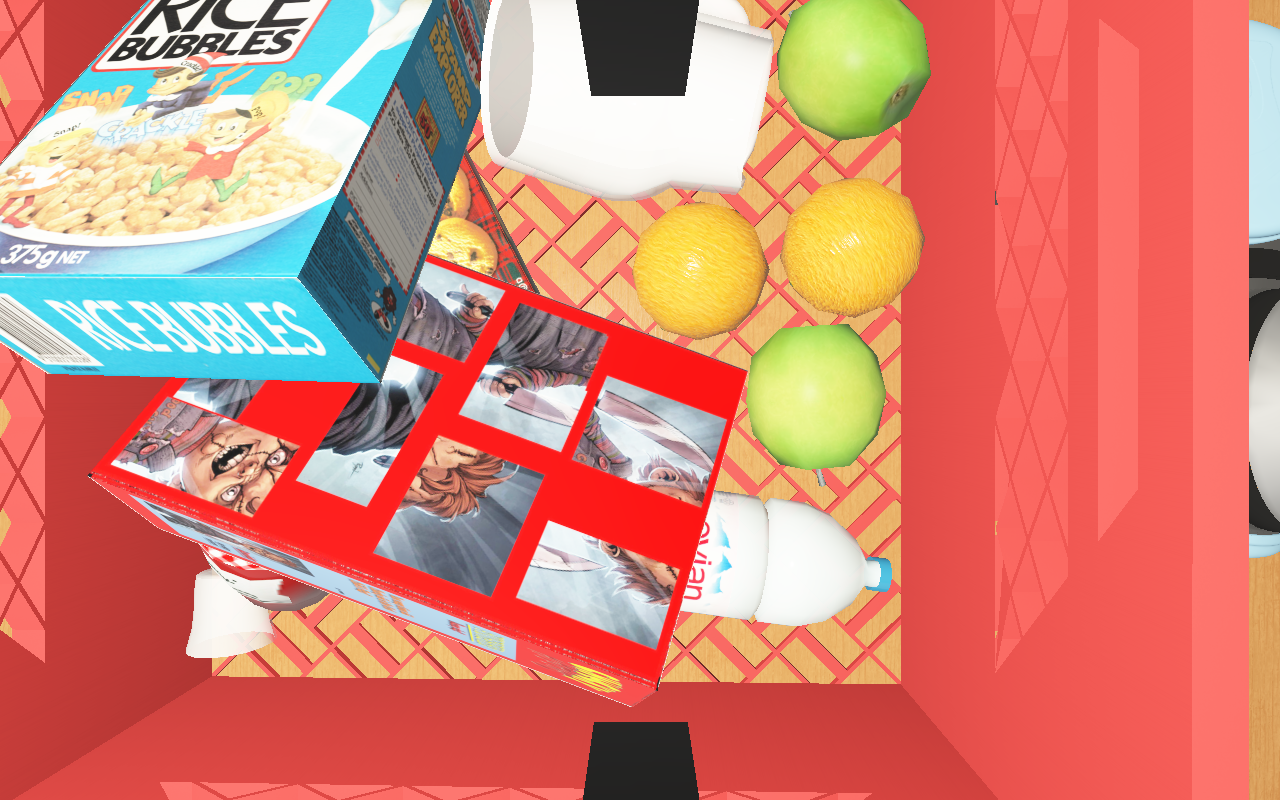
Objects in the scene:
apple
apple
spoon
plate
glass
cereal box
cereal box